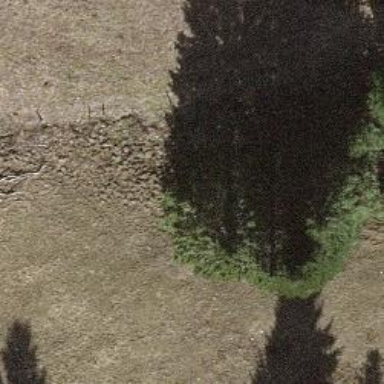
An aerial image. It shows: Beautiful tree in nature.